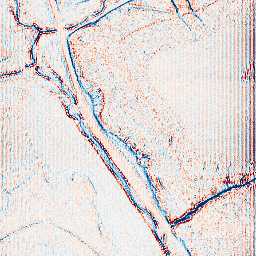
Category: edge_preserving
Decomposition family: anisotropic_diffusion
Decomposition parameters: iterations: 5
kappa: 100
gamma: 0.15
Upsampling method: fft_zeropad
Upsampling parameters: scale: 8
Upsampling scale: 8